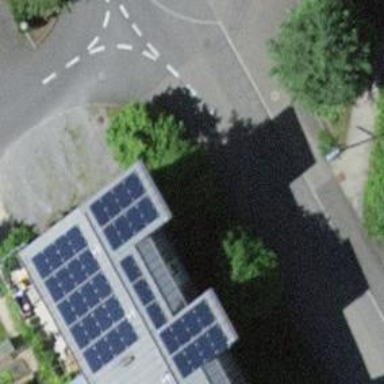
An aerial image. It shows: Solar photovoltaic panel generator.